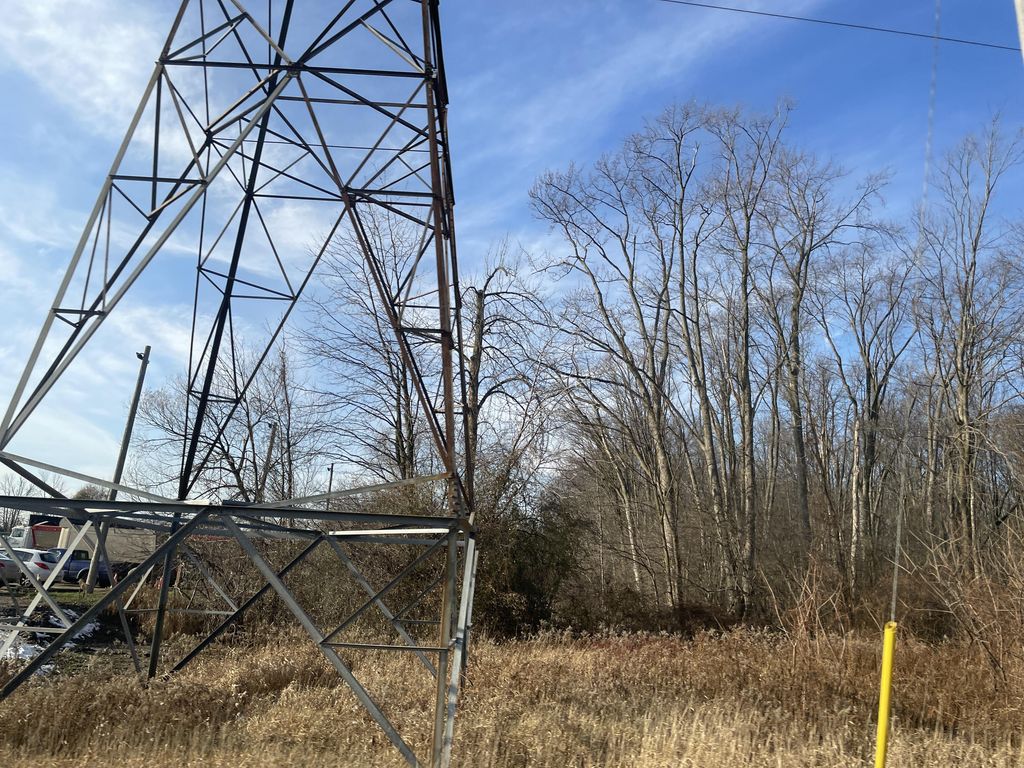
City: kitchener-waterloo